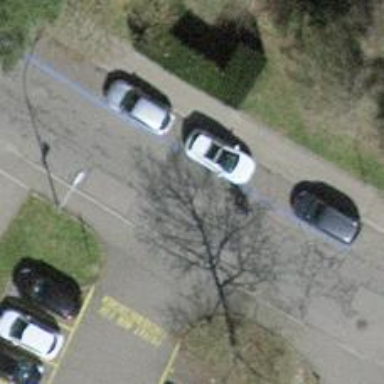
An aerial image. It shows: Asphalt parking aisle designated as service road.